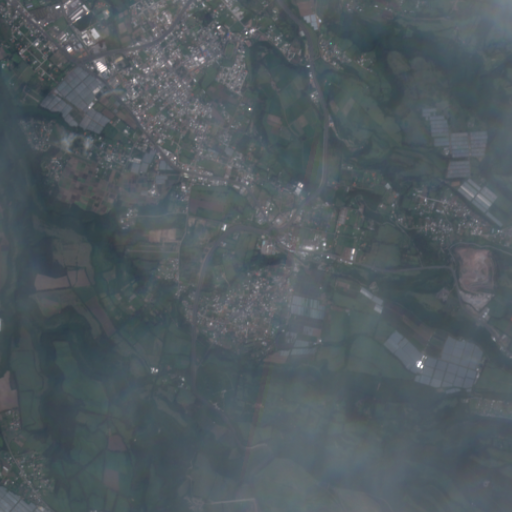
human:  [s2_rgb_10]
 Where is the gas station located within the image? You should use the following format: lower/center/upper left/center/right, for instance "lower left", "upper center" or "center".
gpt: The gas station is located in the upper left of the image.
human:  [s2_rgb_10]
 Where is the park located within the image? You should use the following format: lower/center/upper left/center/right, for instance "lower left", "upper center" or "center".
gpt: The park is located in the upper center of the image.
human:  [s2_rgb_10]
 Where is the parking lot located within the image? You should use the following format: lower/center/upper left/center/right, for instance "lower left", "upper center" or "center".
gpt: The parking lot is located in the upper left of the image.
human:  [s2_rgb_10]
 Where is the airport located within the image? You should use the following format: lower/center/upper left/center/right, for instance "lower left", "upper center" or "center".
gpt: There is no airport in the image.